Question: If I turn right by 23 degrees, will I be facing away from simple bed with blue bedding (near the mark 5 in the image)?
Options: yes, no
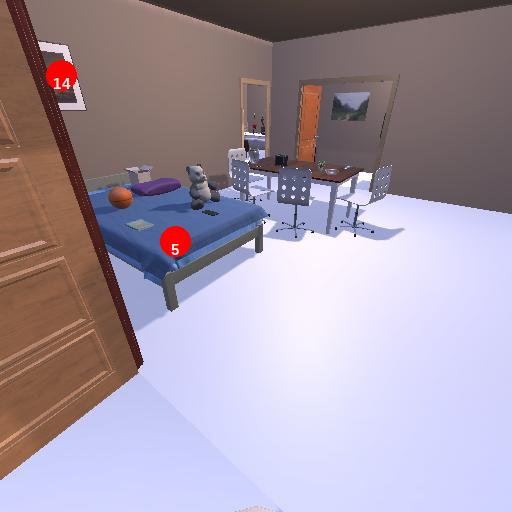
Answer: yes